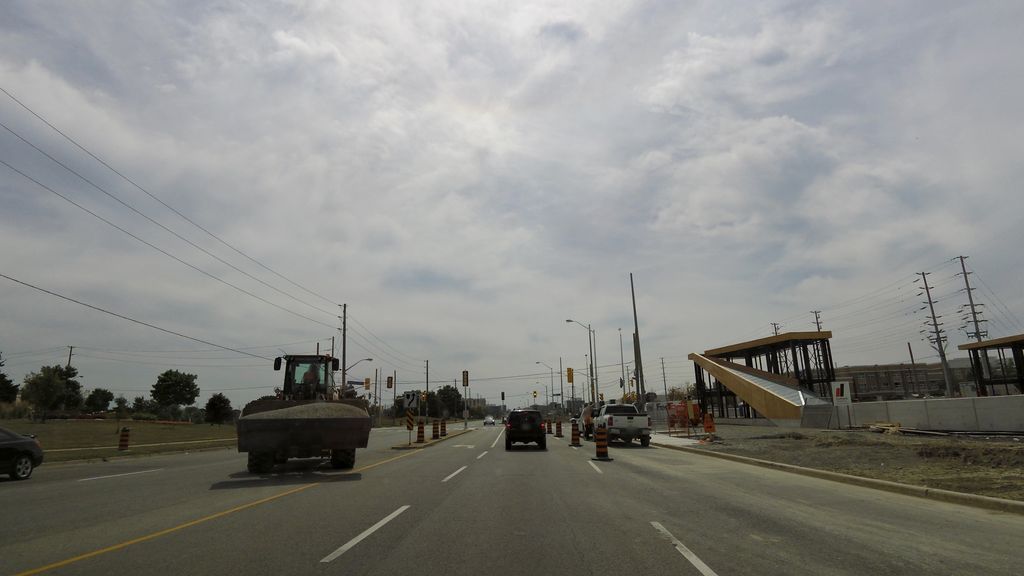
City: toronto